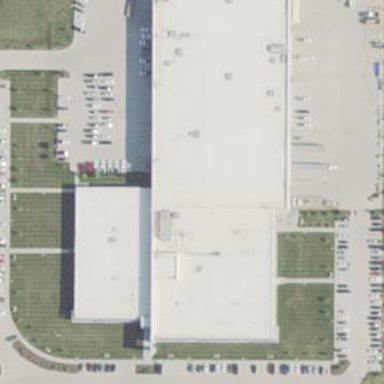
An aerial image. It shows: Commercial building.